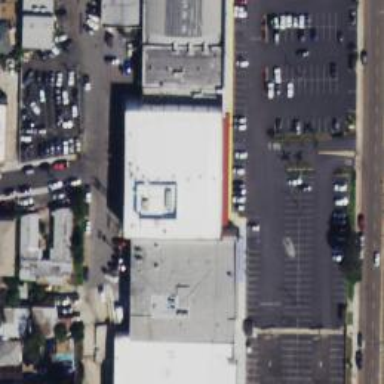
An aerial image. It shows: Commercial building of retail type.